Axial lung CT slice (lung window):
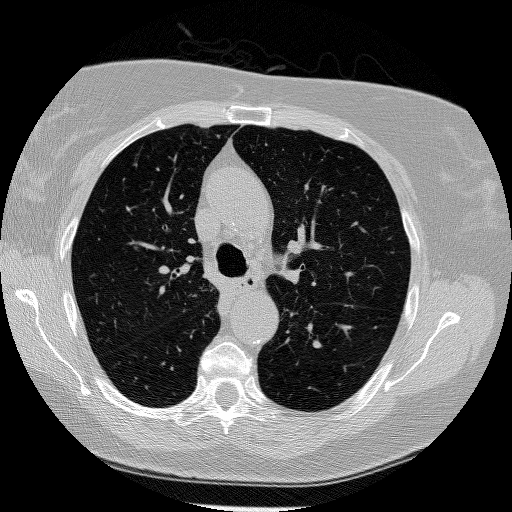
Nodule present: no